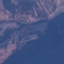
Label: HerbaceousVegetation